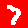
Digit: 7